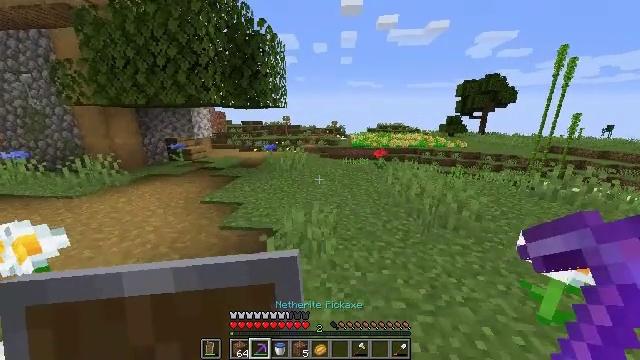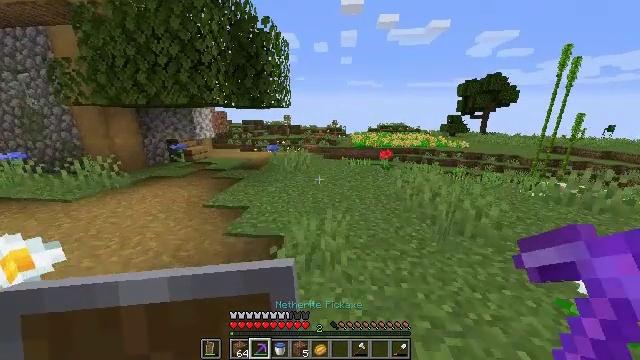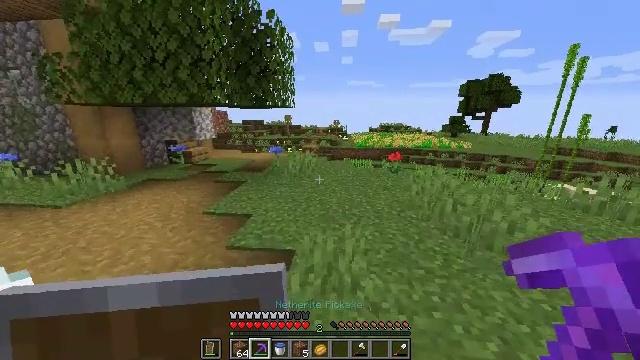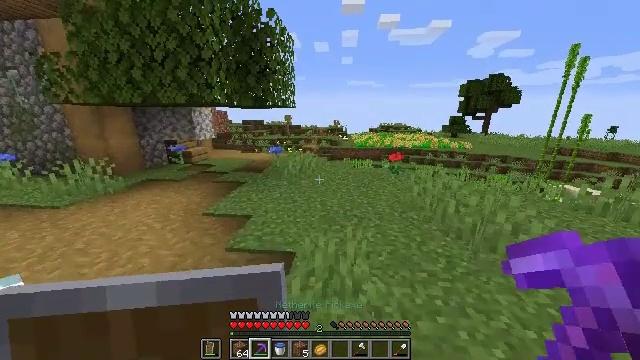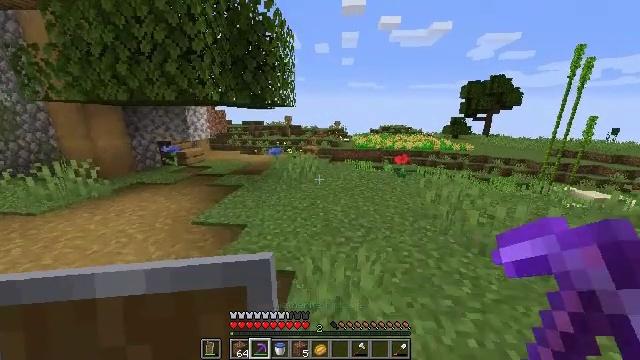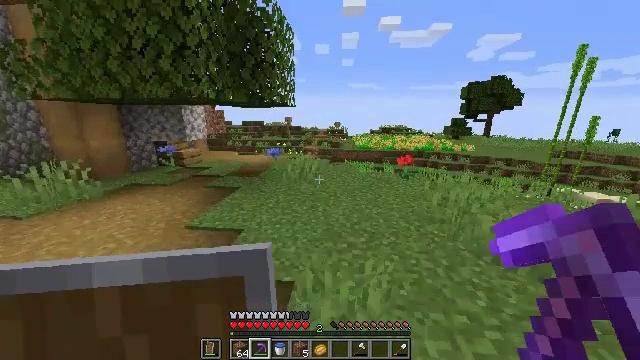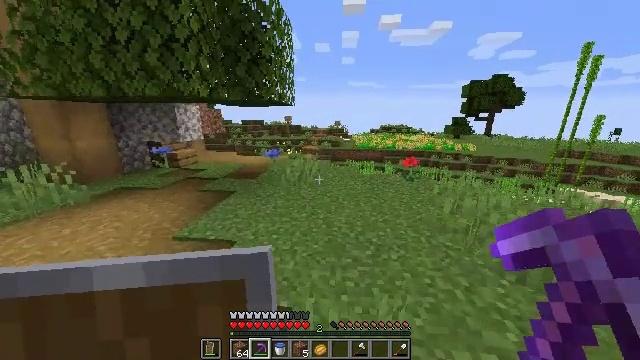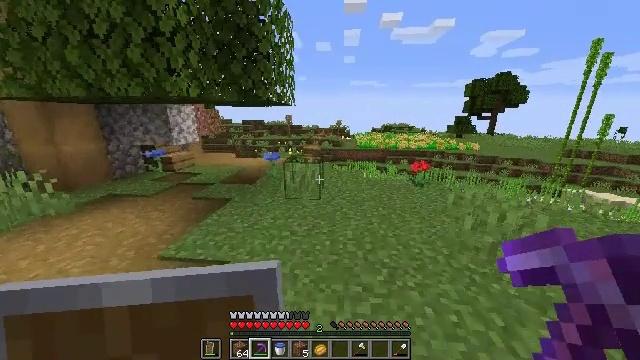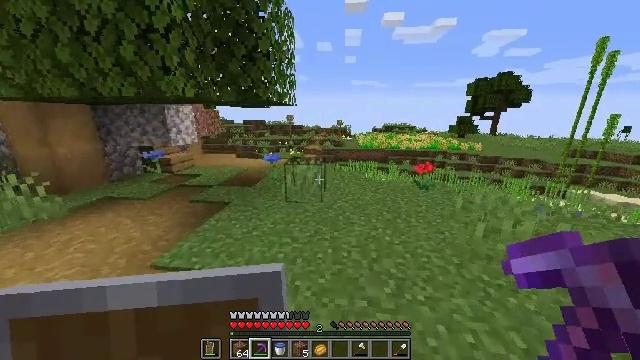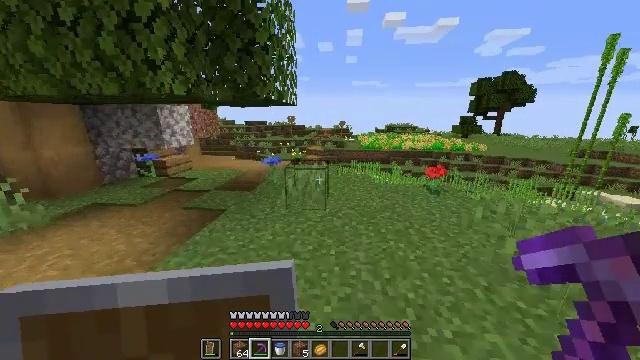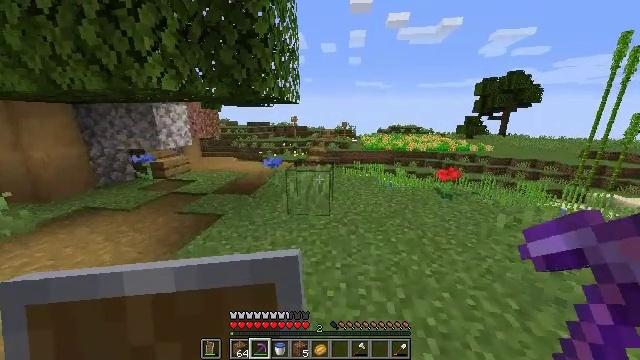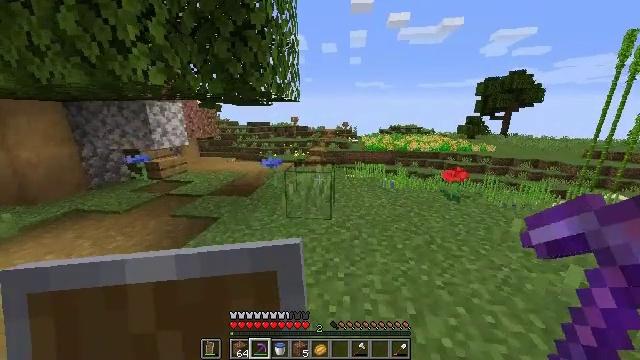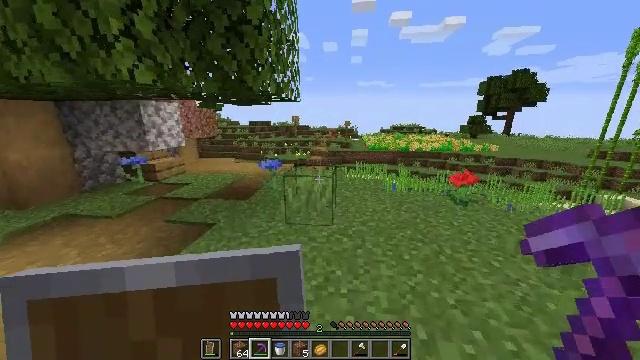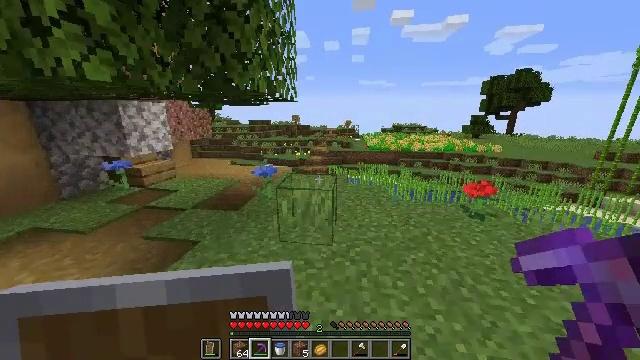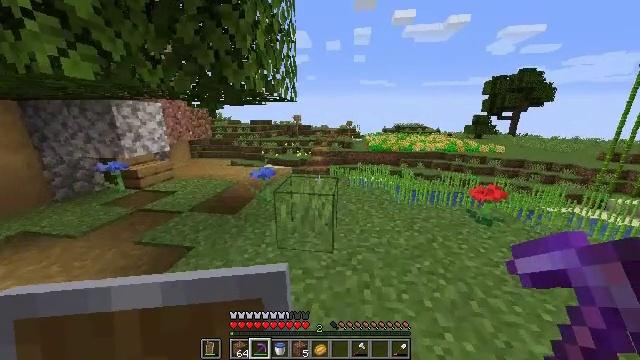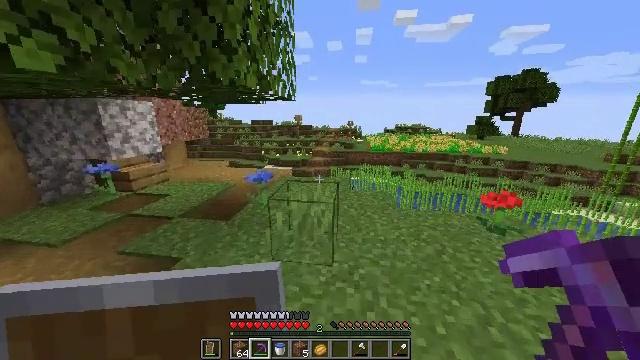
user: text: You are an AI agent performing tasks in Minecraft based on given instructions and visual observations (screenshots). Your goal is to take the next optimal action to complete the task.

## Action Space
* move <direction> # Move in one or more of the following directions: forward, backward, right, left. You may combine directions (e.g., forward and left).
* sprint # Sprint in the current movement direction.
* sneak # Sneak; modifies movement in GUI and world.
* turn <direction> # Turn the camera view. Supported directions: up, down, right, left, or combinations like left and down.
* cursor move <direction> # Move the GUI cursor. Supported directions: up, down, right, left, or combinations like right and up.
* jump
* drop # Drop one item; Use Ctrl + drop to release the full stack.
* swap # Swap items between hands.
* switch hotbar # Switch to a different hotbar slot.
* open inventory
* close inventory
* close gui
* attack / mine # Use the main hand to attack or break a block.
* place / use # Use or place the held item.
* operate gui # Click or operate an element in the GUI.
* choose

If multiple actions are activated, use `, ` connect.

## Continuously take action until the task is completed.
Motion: motion action
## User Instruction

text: Gather wheat by left-clicking on it.
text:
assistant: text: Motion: move forward and move left
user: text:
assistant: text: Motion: move forward
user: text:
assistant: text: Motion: move forward
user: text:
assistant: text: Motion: move forward
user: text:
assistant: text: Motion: move forward
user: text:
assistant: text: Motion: move forward
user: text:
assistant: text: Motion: move forward
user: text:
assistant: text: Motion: move forward
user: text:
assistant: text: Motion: move forward
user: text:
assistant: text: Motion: move forward
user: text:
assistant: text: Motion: move forward
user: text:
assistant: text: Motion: move forward
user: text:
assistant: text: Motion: move forward
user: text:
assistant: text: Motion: move forward
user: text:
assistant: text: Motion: move forward
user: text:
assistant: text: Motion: move forward
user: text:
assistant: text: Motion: move forward
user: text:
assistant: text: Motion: move forward
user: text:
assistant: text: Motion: move forward
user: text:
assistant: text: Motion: move forward
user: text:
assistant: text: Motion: move forward
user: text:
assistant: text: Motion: move forward
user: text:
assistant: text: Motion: move forward
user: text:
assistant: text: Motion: move forward
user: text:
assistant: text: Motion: move forward and move left
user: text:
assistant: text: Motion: move forward and move left
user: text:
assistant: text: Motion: move forward and move left
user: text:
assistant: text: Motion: move forward and move left
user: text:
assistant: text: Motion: move forward
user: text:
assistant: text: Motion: move forward